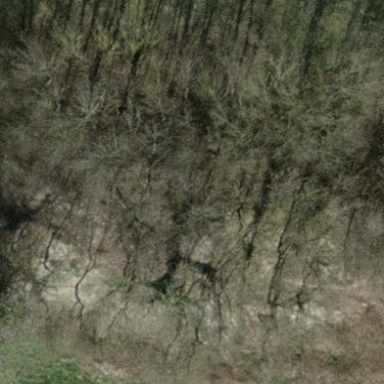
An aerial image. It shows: Forest area.